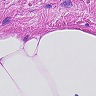
Metastatic tissue present: no